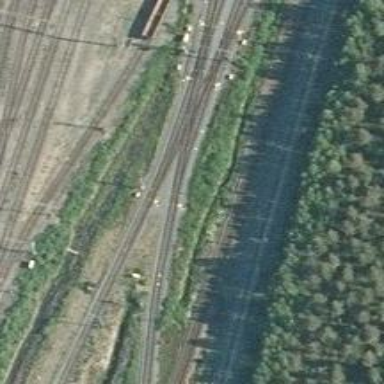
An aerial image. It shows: Railway yard.